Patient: sex F, age 59
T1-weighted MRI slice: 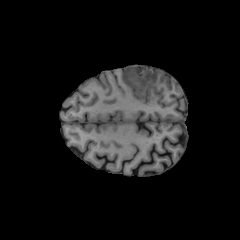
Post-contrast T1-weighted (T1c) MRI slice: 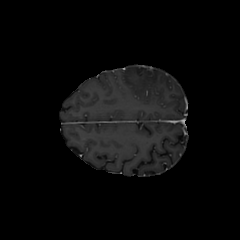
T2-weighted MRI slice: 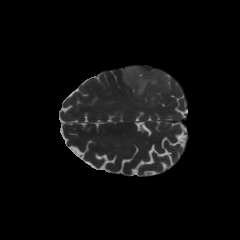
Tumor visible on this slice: yes
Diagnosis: Astrocytoma, IDH-mutant
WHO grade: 3